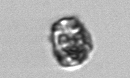
Label: coccolithophorid